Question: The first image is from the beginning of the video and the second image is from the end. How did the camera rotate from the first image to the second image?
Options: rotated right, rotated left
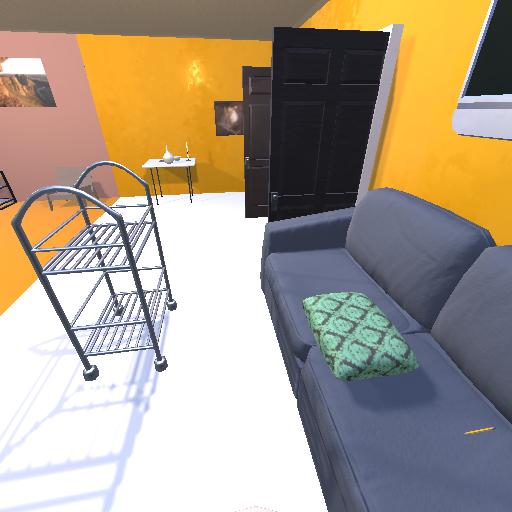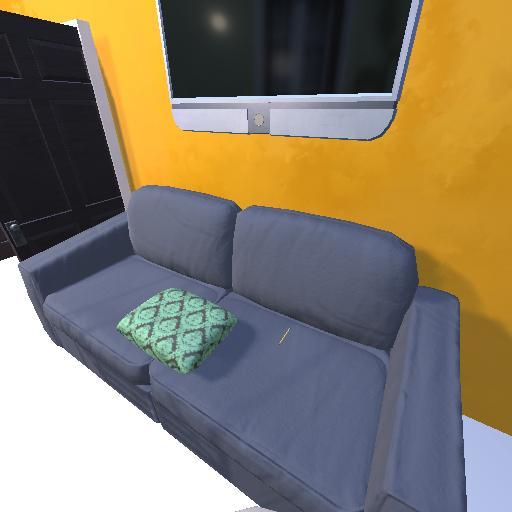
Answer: rotated right